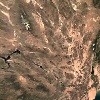
Label: land